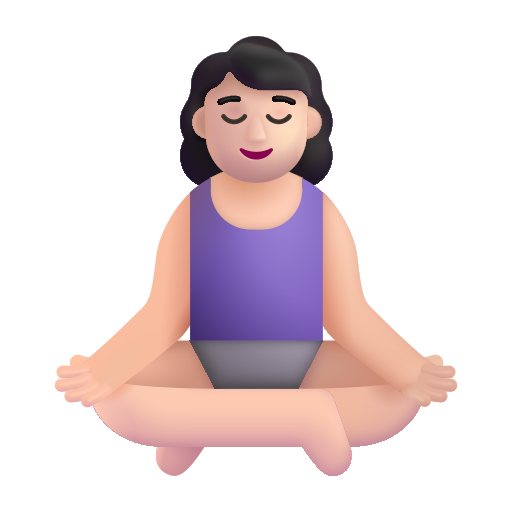
woman in lotus position color light